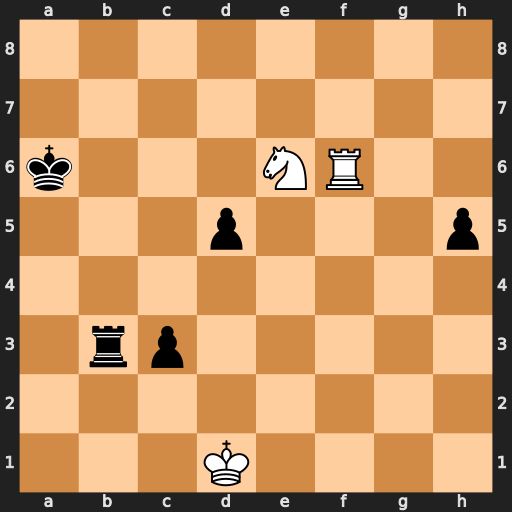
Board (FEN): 8/8/k3NR2/3p3p/8/1rp5/8/3K4
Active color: w
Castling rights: -
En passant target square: -
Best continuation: Nc5+ Kb5 Nxb3